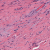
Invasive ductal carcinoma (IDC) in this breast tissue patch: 0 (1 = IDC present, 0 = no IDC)